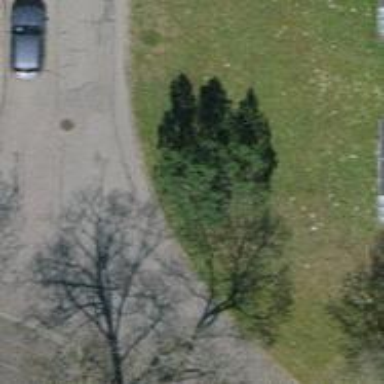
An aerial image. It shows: Urban area featuring tree as natural element.